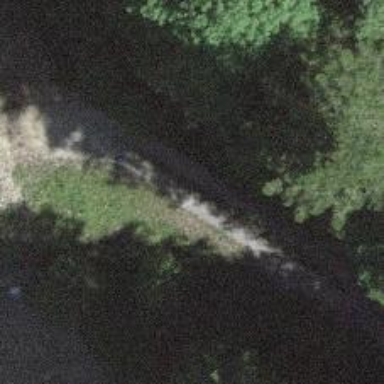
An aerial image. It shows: Track with grade 3 tracktype.